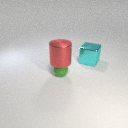
small green rubber sphere below large red metal cylinder